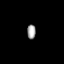
Tissue: prostate
Cell type: Fibroblasts
Senescence score: 0.6974
Nuclear area (px): 121
Mean DAPI intensity: 162.926